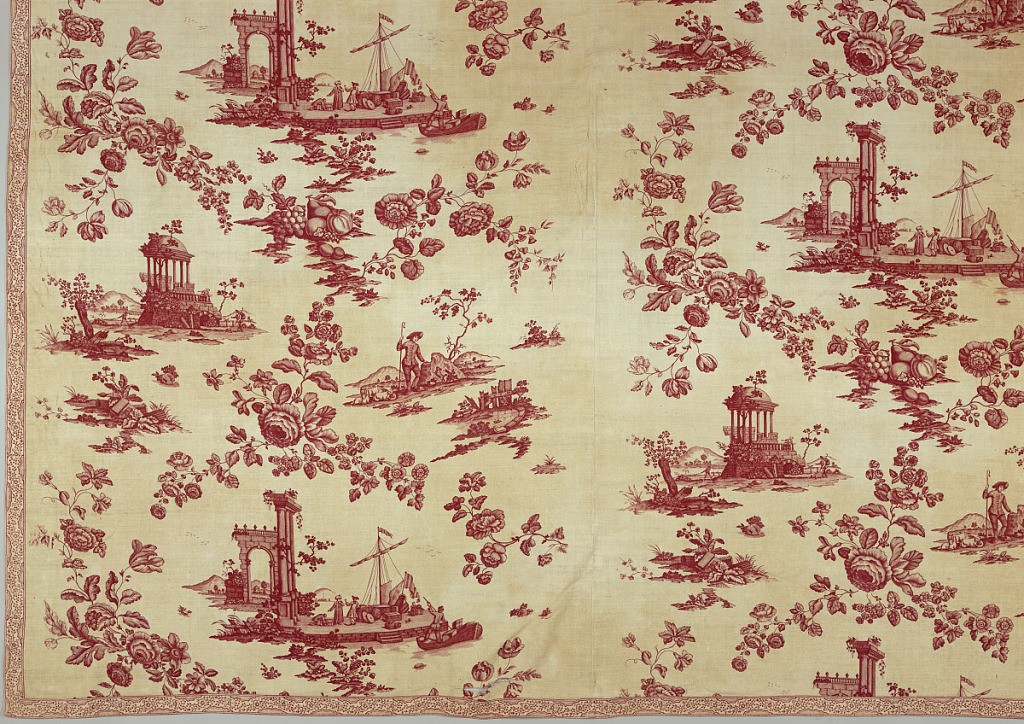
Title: Panel
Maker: John Munns
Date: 1768–74
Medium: cotton Technique: plain weave printed by engraved copper plate; plate break is visible just under the large rose in the center
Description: Various widely spaced scenes inckuding classical ruins, a shepherd, seaport/trading scenes, and scattered flowers in red on white ground.